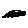
Label: zigzag